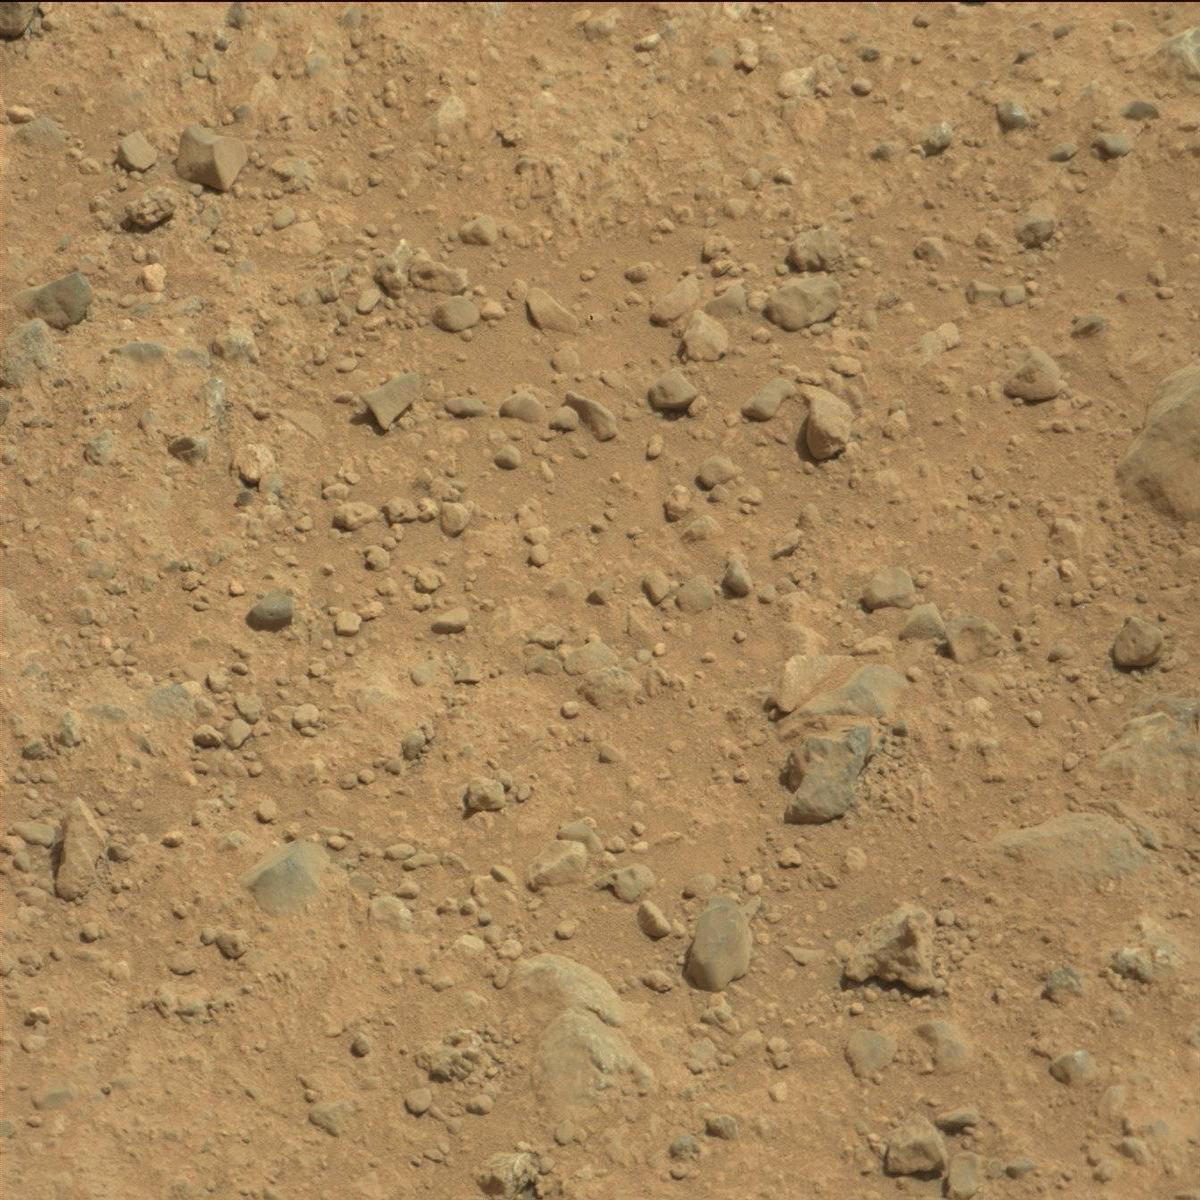
Terrain classes present: Bedrock, Rock, Sand / Soil